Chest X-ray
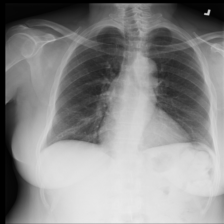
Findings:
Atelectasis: negative
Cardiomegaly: negative
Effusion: negative
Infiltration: positive
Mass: negative
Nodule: negative
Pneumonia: negative
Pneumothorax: negative
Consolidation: negative
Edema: negative
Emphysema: negative
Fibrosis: negative
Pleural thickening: negative
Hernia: negative